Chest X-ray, PA view. Patient: 29 years old, sex F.
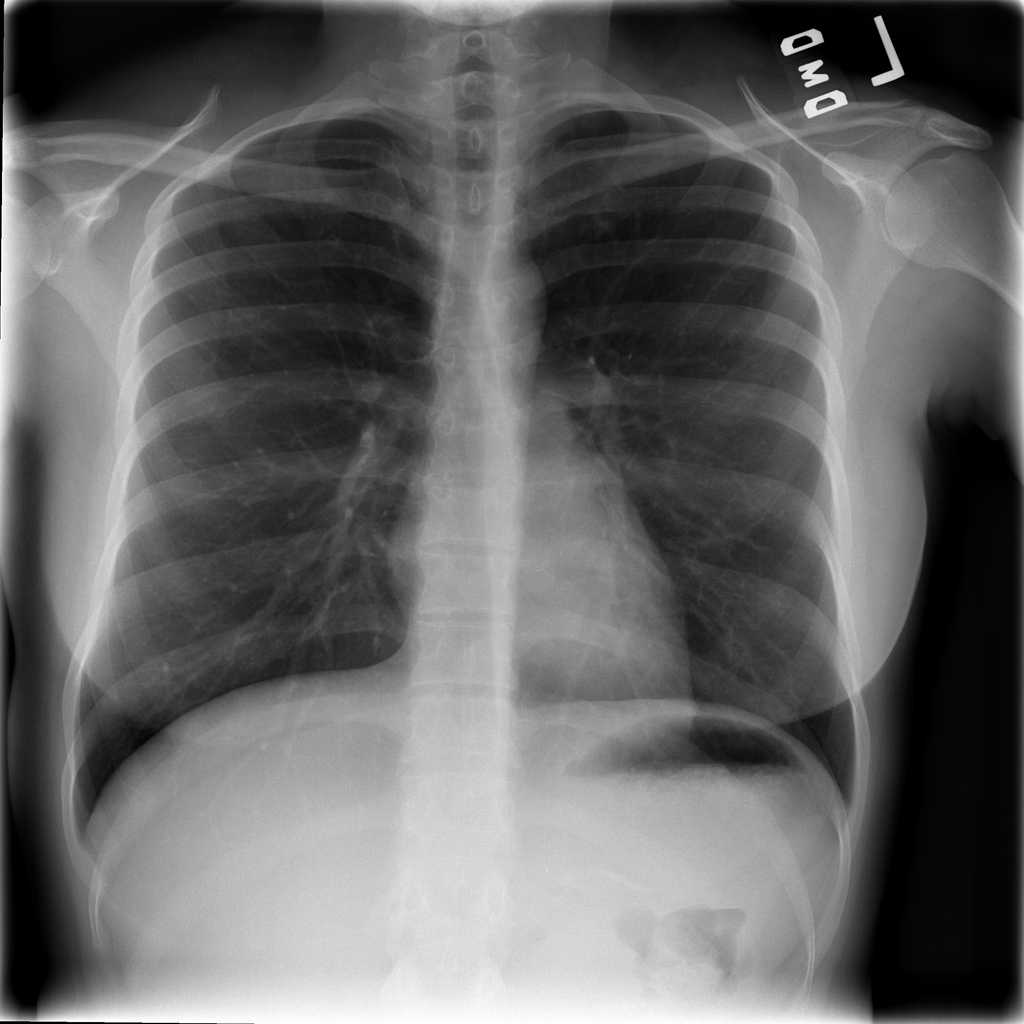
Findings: No Finding